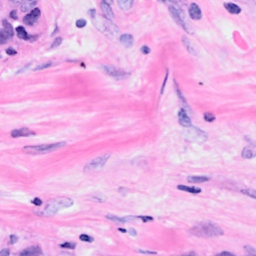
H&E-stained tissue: Breast